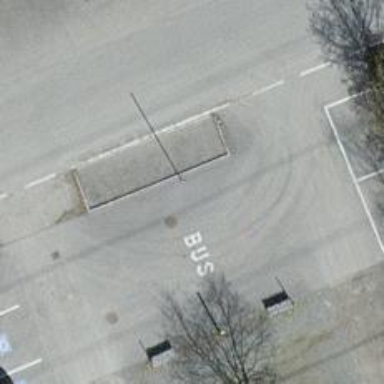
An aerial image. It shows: Bus stop with platform for public transport.